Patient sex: M
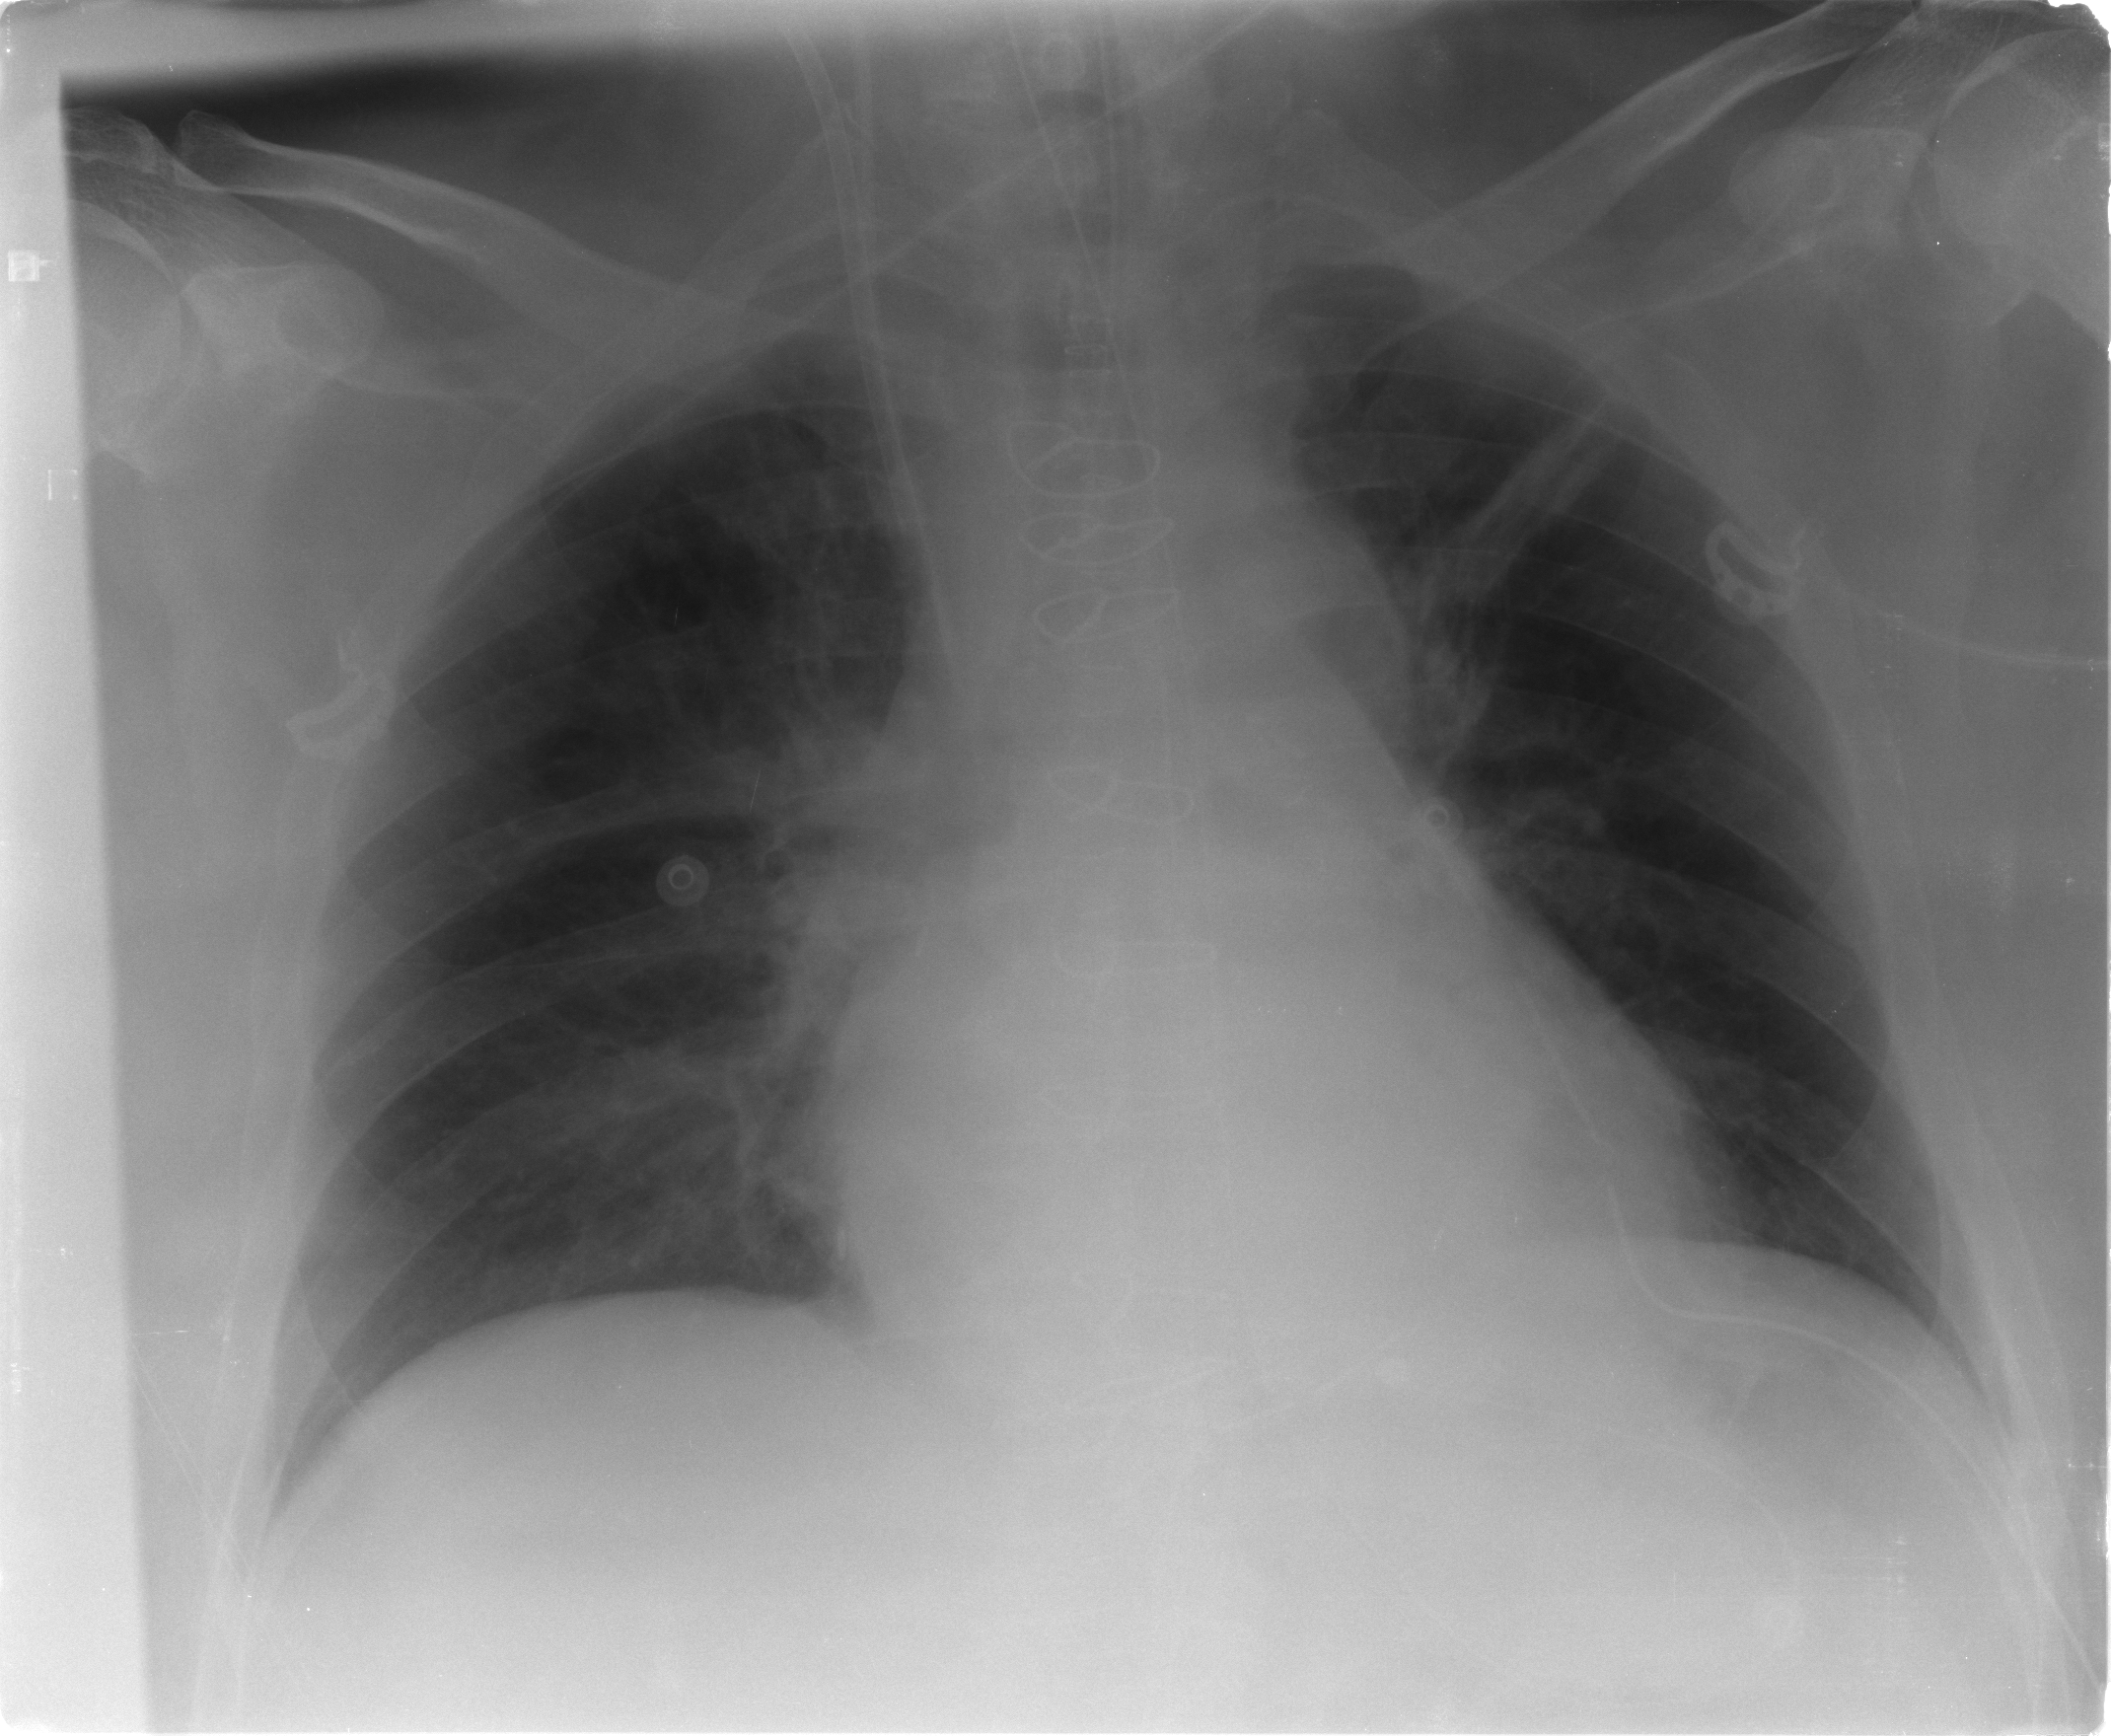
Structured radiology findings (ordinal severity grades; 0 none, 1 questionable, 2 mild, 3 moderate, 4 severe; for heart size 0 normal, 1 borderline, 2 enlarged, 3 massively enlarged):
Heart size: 3
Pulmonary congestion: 2
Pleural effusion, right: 0
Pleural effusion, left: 0
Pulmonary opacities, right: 0
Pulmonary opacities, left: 0
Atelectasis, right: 2
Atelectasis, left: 2